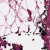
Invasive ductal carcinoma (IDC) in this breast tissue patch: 0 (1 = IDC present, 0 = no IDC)